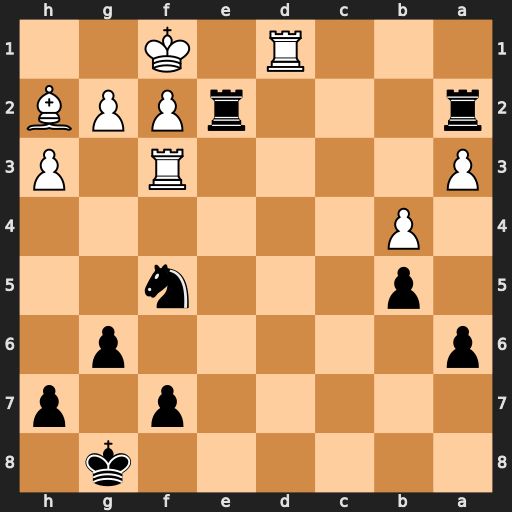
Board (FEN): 6k1/5p1p/p5p1/1p3n2/1P6/P4R1P/r3rPPB/3R1K2
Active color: b
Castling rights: -
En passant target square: -
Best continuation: Nh4 Rd8+ Kg7